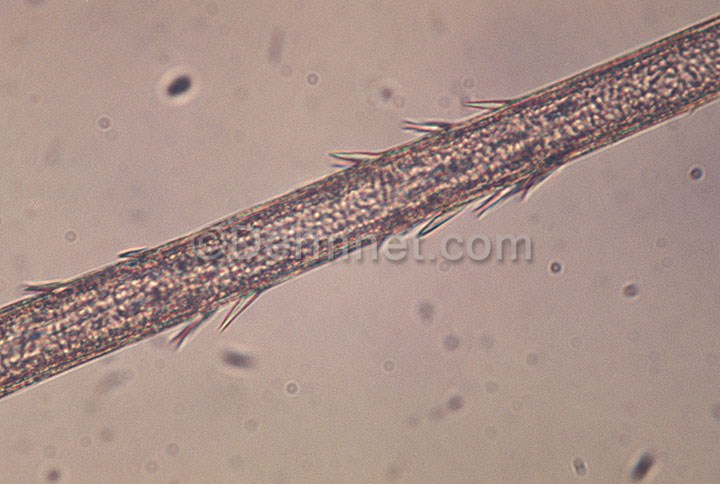
Disease: Scabies Lyme Disease and other Infestations and Bites